Question: I have to rotate 3 deg the box to fit with layout white box. But when i apply rotate the borders of the video element is not smooth line how to fix it so that the borders are straight and it fits exactly 3 degree with the background layout?

(screen shot shows the white box by graphics designer the main layout, black box is the video container which is not fitting with the white box)
'''
<!DOCTYPE html>
<head>
<style>
body {
margin: 0px;
padding:0px;
/* overflow: hidden;*/
}
#lefttop {
position: absolute;
top: 495px;
left: 57px;
transform: rotate(3deg);
}
</style>
</head>
<html>
<body >
<div id="portrait">
<img src="images/sp_3/1.gif" />
</div>
<video id="lefttop" width="300" height="300">
<source src="mov_bbb.mp4" type="video/mp4">
Your browser does not support HTML5 video.
</video>
</body>
</html>
'''
EDIT: video element has to completely fit in white area (not like as it is now)
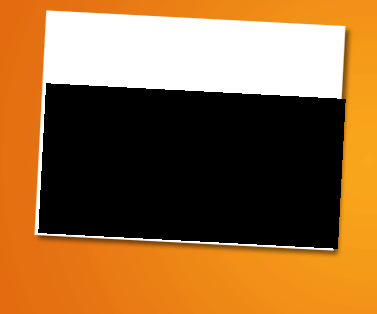
Answer: It will work very nicely if you dispense with the background image gif and just remake the whole thing in CSS.
'''
.container {
margin: 0 auto;
width:377px; height:314px;
background-image: radial-gradient(circle at 360px 157px, #EFA849 0, #D47339 100%);
}
#lefttop {
width:300px; height:226px;
display:block;
margin:0 auto;
background-color:black;
box-shadow:4px 4px 5px #7D4B22;
transform:rotate(3deg);
transform-origin:-280px 180px;
}
'''
'''
<div class="container">
<video id="lefttop">
<source src="http://www.w3schools.com/html/mov_bbb.mp4" type="video/mp4">
<source src="http://www.w3schools.com/html/mov_bbb.ogg" type="video/ogg">
Your browser does not support HTML5 video.
</video>
</div>
'''
(Note that I changed the dimensions to fit the size of your screen shot; you may have to changed them back to what you need them to be; it's unclear from your source what the actual sizes are.)